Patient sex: M
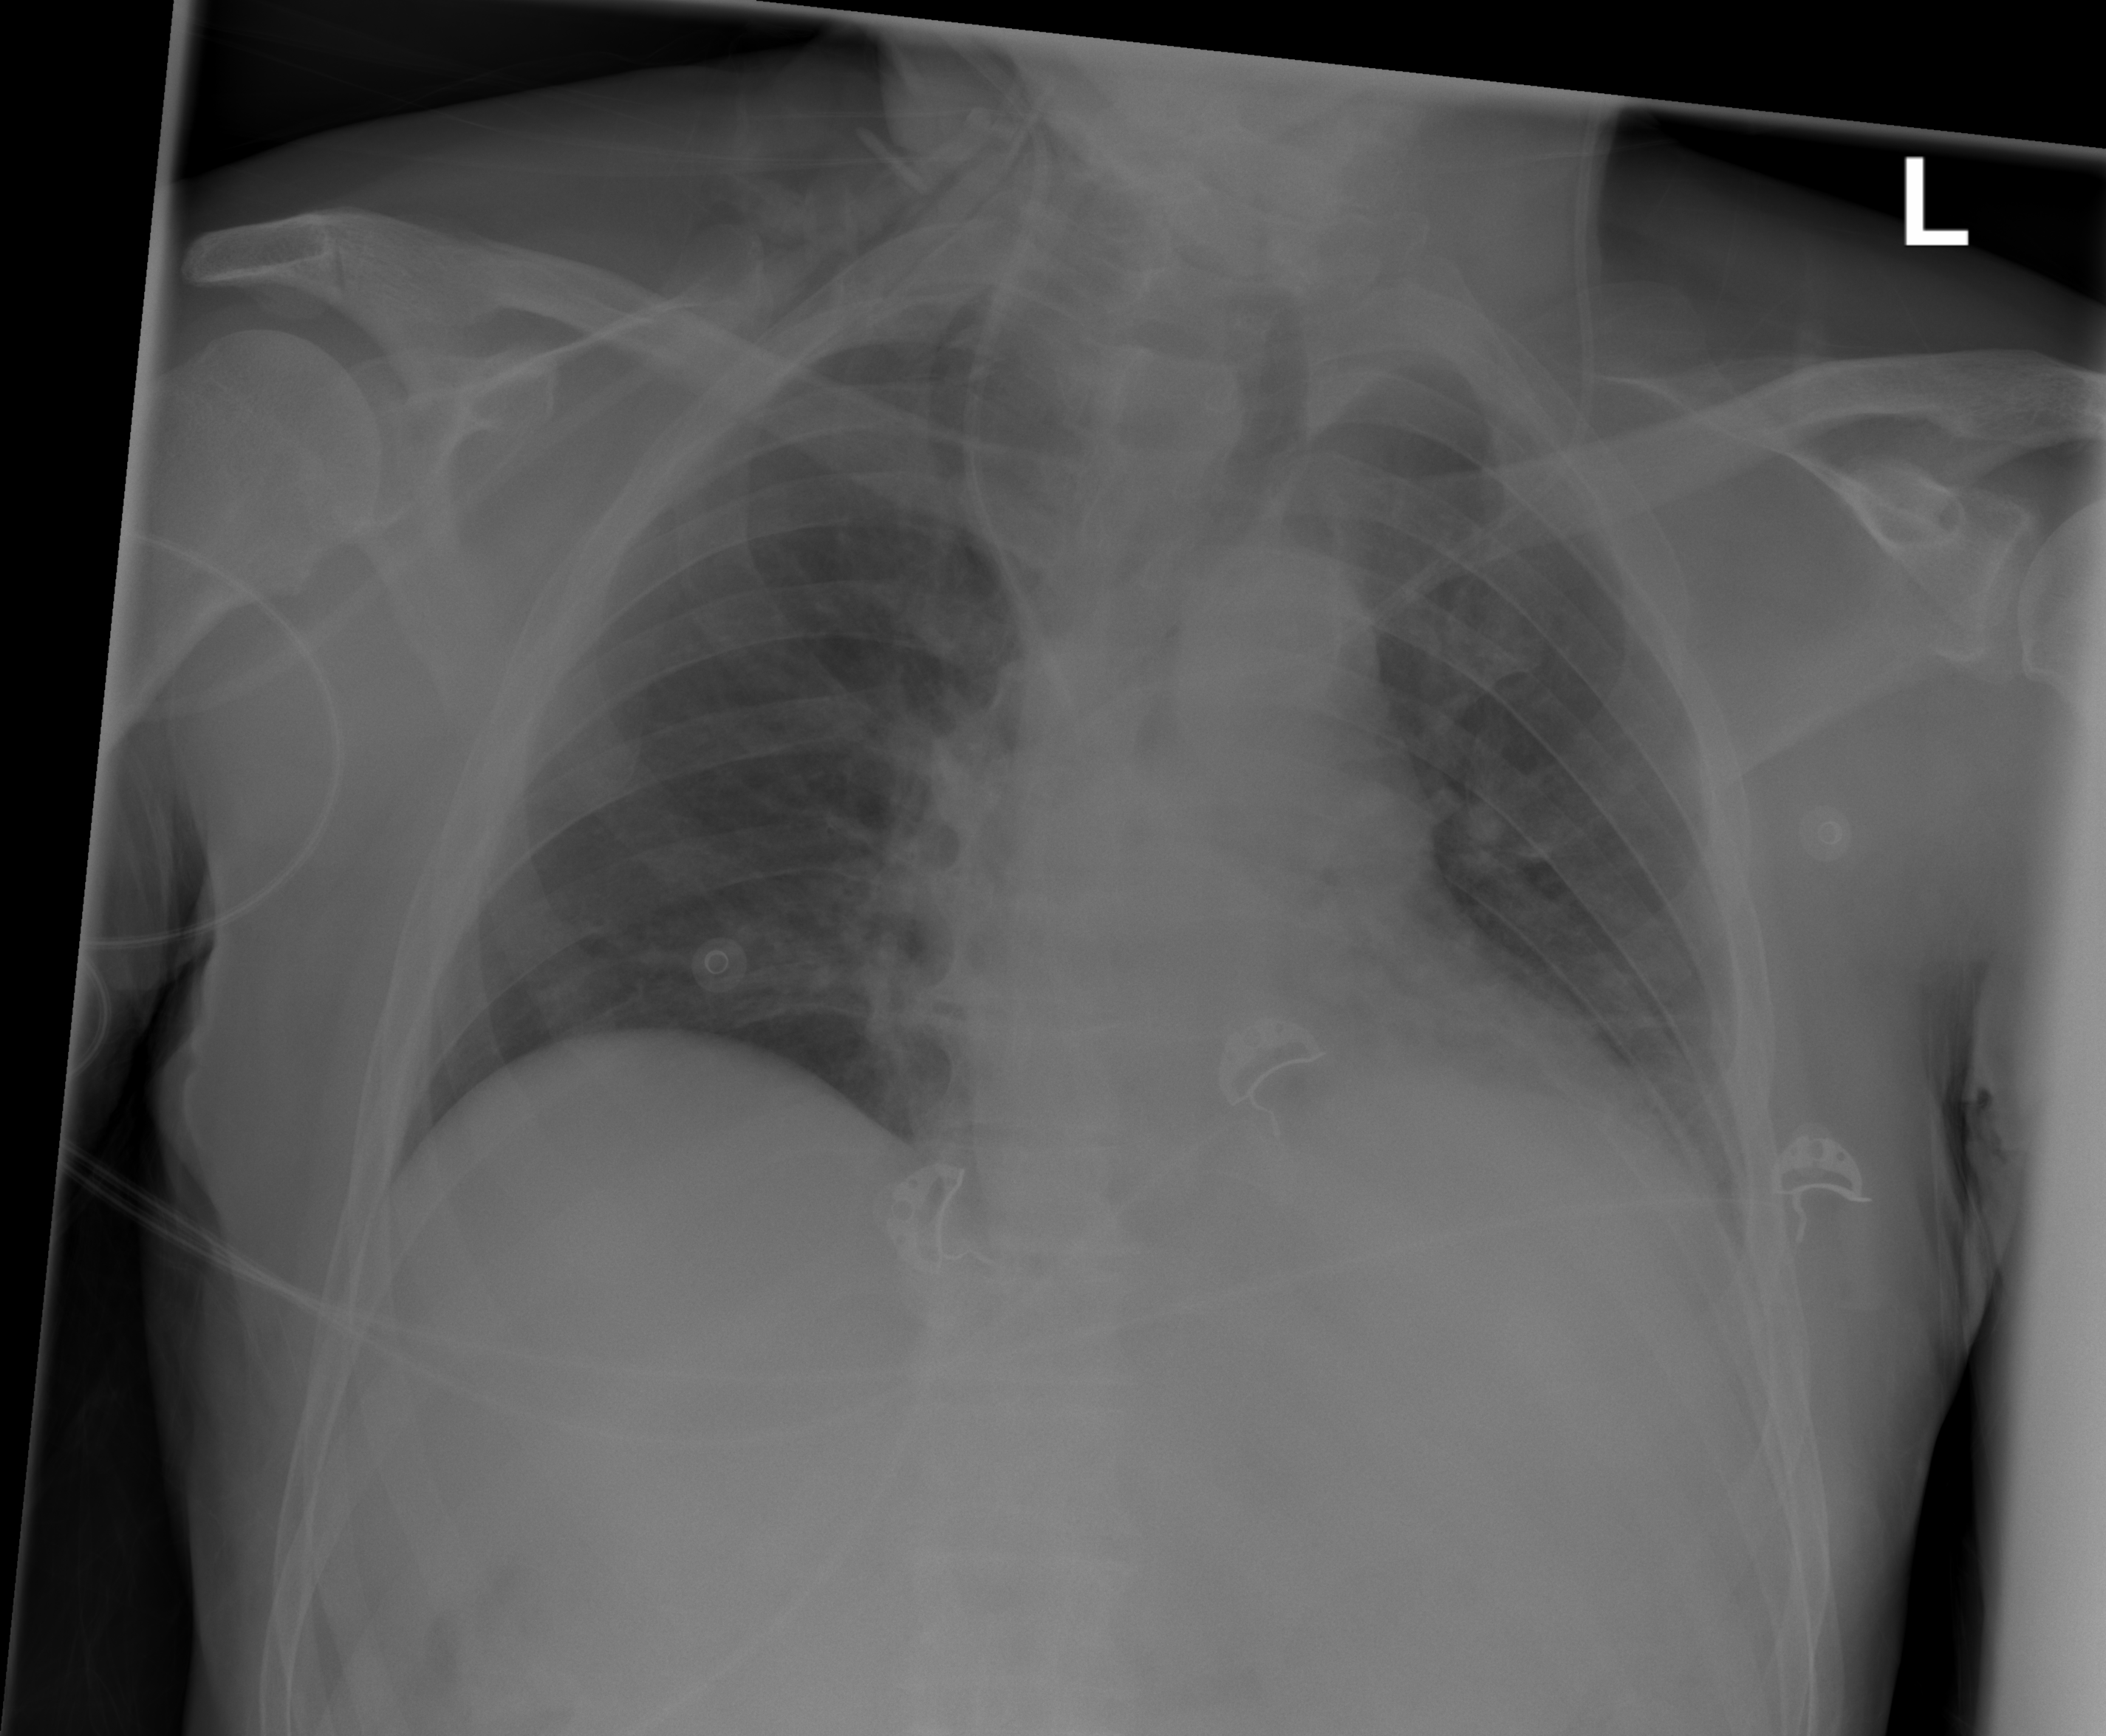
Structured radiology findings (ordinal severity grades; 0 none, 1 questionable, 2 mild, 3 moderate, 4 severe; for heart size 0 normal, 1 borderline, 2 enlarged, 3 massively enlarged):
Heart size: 2
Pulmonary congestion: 0
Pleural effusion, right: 0
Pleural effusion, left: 2
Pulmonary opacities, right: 0
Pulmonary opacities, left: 0
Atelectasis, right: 0
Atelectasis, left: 2